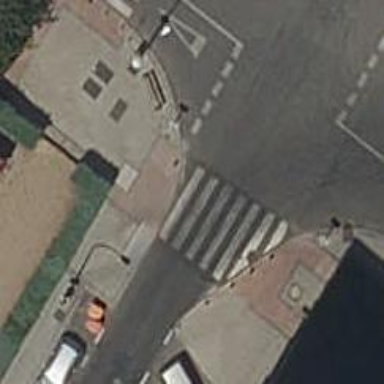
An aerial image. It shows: Uncontrolled road crossing.